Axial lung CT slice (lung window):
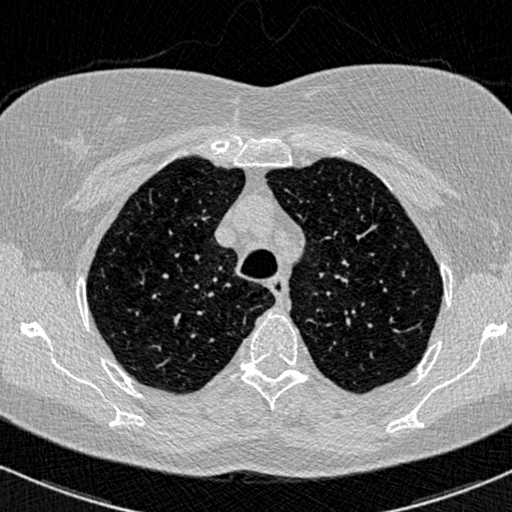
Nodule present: no